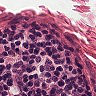
Metastatic tissue present: no